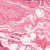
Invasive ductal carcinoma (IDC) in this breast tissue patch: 0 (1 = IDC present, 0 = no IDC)